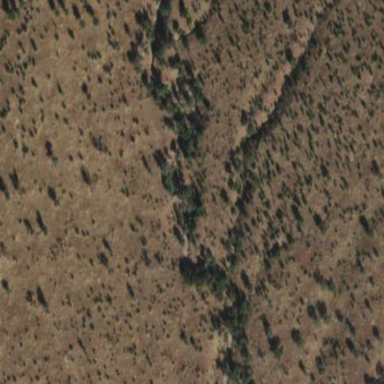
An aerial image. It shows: Evergreen woodland with needle-leaved trees.